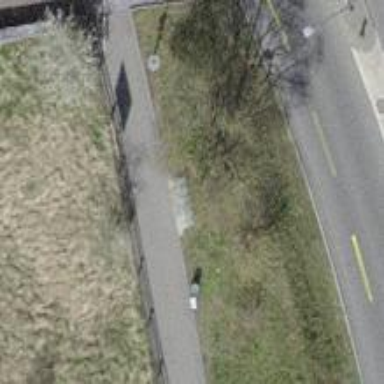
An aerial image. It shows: Bench for seating.